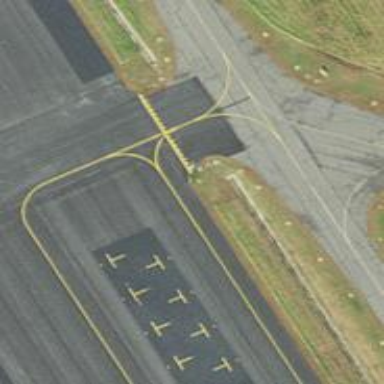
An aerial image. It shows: View of taxiway at the airport.